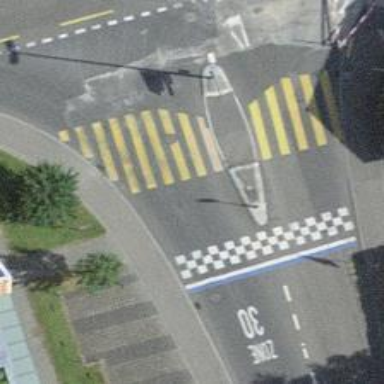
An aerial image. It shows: Traffic island located on footway.